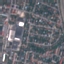
Land use / land cover: Residential